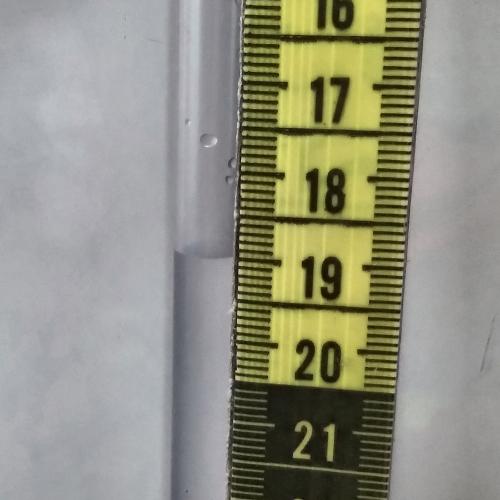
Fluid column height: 19.0 cm